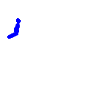
Particle: proton